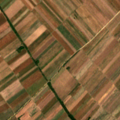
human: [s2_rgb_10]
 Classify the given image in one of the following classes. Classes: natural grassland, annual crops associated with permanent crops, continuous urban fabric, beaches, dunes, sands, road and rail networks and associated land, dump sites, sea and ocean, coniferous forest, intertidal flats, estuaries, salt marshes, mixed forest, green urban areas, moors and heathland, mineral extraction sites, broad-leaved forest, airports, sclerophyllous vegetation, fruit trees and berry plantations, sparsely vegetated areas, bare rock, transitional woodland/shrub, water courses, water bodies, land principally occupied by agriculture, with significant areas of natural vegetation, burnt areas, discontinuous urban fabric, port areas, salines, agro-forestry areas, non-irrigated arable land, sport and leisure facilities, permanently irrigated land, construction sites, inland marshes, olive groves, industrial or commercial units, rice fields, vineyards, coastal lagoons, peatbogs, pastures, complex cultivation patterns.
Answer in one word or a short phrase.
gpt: non-irrigated arable land